Interaction volume radius: 10 \u00c5
Interaction volume height: 25 \u00c5
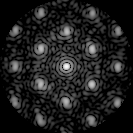
Disorder parameter: 0.3138